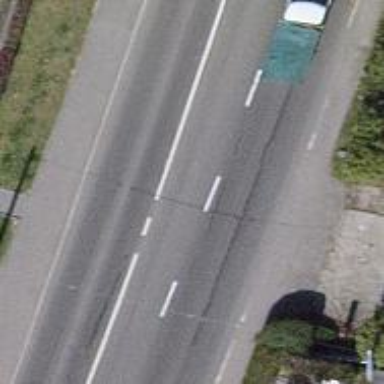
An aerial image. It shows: Secondary road with asphalt surface. There are lane markings and trolley wires present. Sidewalk is on the left side of the road.